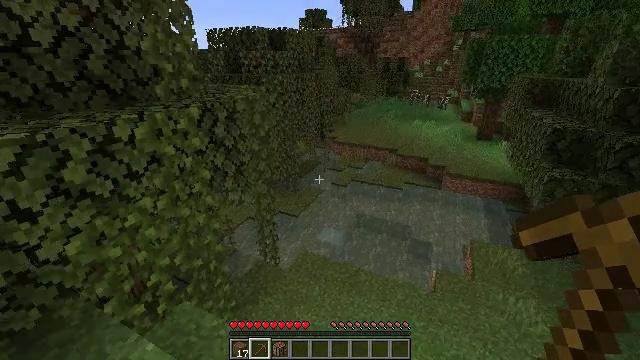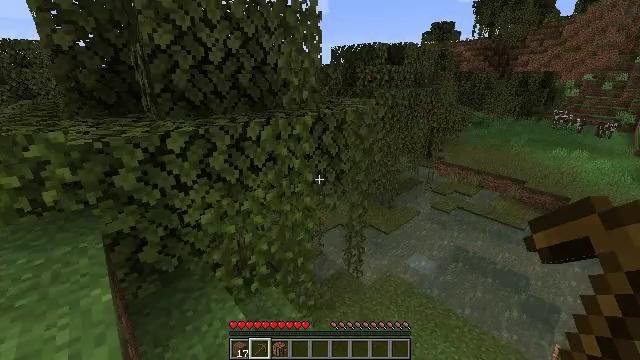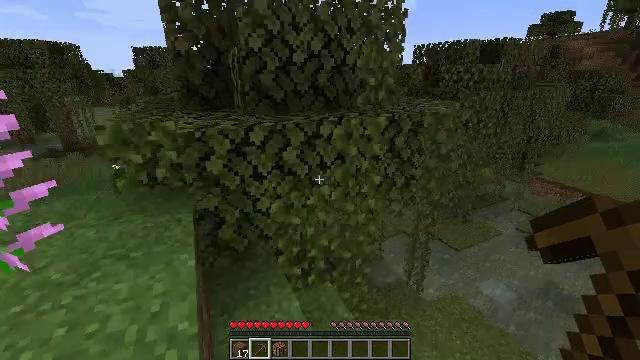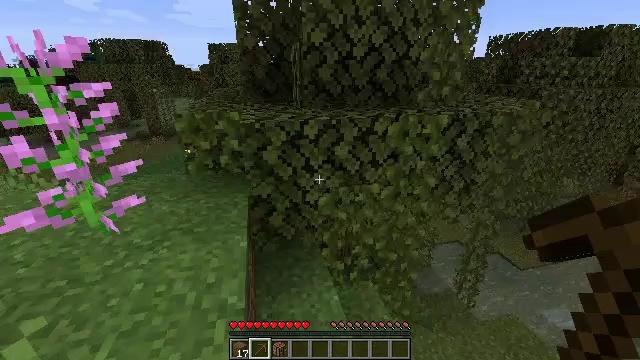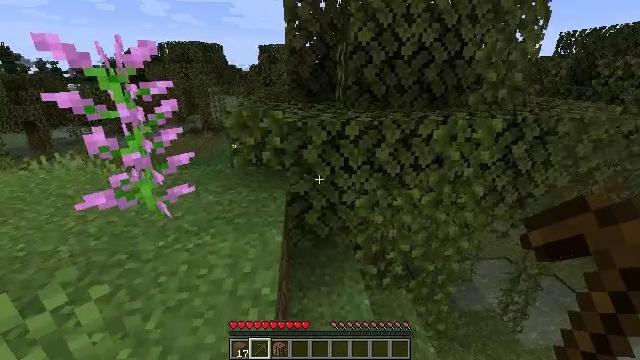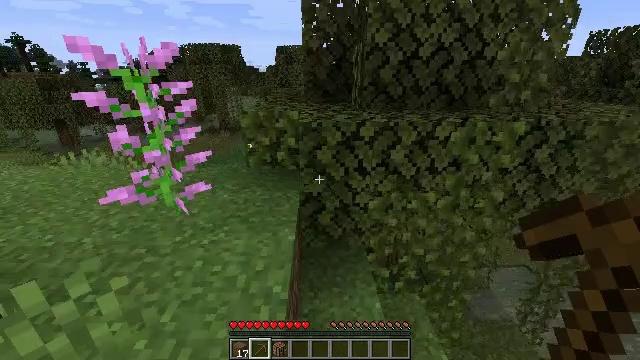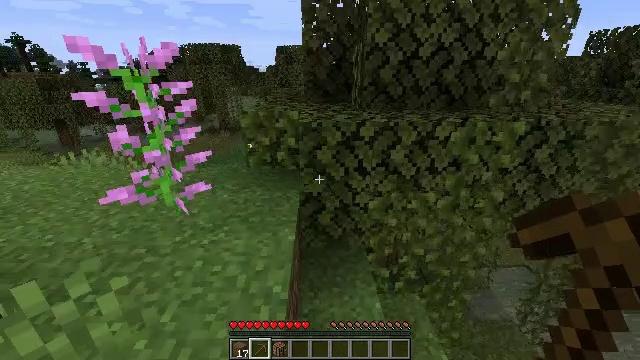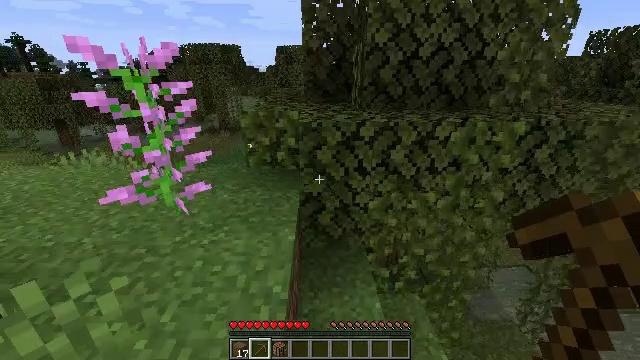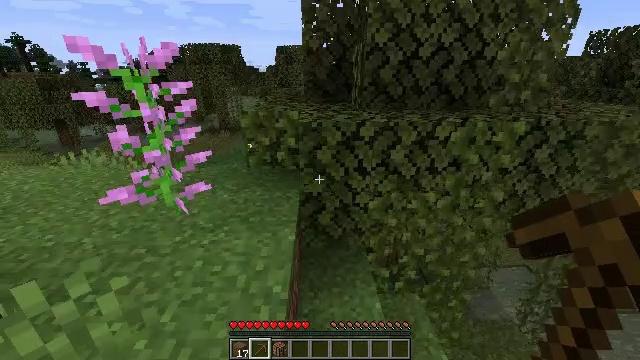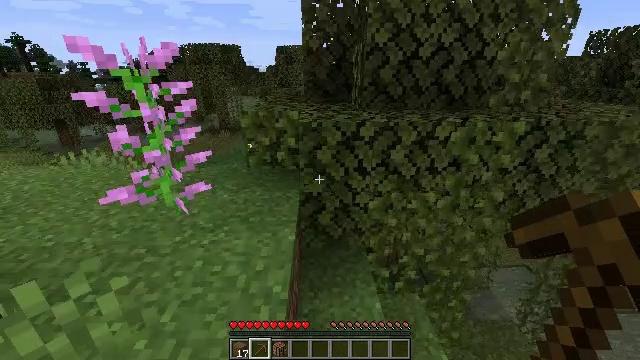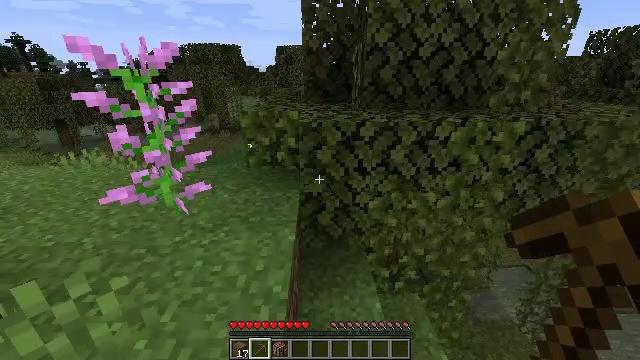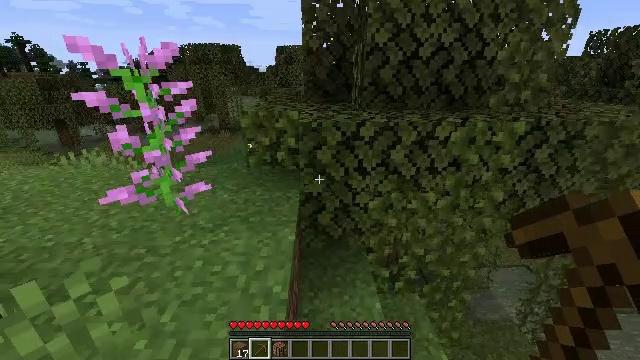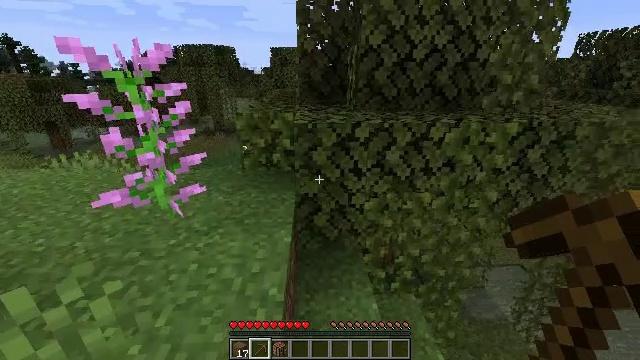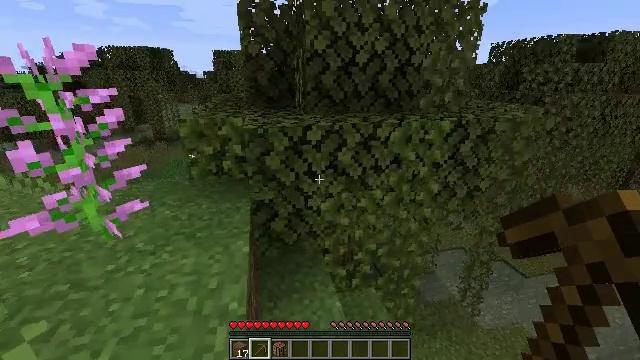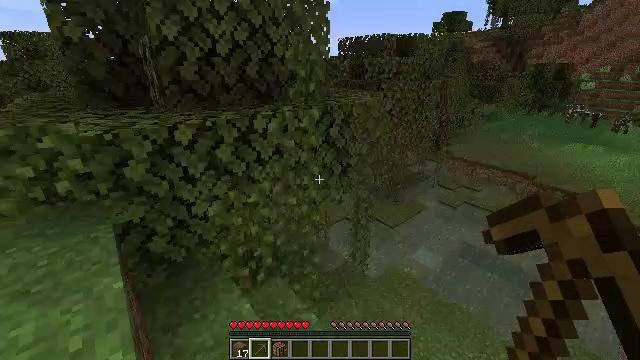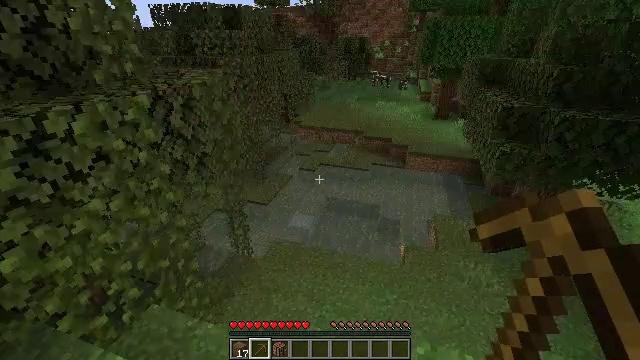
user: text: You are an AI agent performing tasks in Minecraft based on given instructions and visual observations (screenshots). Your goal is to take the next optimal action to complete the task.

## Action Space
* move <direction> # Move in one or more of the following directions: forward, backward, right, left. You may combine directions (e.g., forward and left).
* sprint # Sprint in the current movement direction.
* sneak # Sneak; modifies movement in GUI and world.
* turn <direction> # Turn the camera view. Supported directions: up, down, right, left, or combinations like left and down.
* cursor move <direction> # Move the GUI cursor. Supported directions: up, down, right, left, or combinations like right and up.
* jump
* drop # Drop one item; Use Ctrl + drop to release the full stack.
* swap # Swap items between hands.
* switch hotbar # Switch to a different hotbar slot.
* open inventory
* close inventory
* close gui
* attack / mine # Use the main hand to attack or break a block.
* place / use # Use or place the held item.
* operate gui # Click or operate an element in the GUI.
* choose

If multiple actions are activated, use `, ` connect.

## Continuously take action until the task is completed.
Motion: motion action
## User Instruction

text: Harvest stone in the caves.
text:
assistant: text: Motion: turn left and up
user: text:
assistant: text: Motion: turn left
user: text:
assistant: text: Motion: turn left and down
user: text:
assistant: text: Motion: turn left
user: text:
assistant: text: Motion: turn left
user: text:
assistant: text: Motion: no_op
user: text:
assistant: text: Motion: no_op
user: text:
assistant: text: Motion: no_op
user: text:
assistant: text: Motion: no_op
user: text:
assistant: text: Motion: no_op
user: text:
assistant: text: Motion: no_op
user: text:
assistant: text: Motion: turn right
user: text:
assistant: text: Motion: turn right
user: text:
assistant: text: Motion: move forward, turn right and down
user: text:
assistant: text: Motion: move forward, turn right and down
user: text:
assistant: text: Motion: move forward, turn right and down
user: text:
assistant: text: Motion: move forward, turn left and up
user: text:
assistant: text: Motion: move forward, turn right
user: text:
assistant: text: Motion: move forward
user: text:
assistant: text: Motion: move forward
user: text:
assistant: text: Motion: move forward
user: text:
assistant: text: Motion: move forward
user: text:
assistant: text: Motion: move forward
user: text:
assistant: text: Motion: move forward
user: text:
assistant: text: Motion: move forward
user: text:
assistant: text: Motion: move forward
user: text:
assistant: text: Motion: move forward
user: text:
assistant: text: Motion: move forward
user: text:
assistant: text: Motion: move forward
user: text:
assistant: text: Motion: move forward